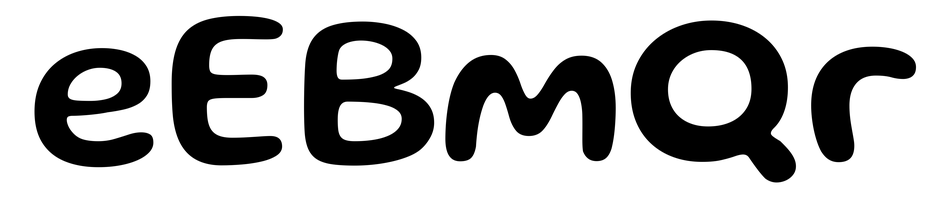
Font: Gluten_Medium